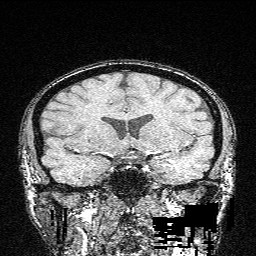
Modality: FLASH
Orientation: sagittal
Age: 25
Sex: male